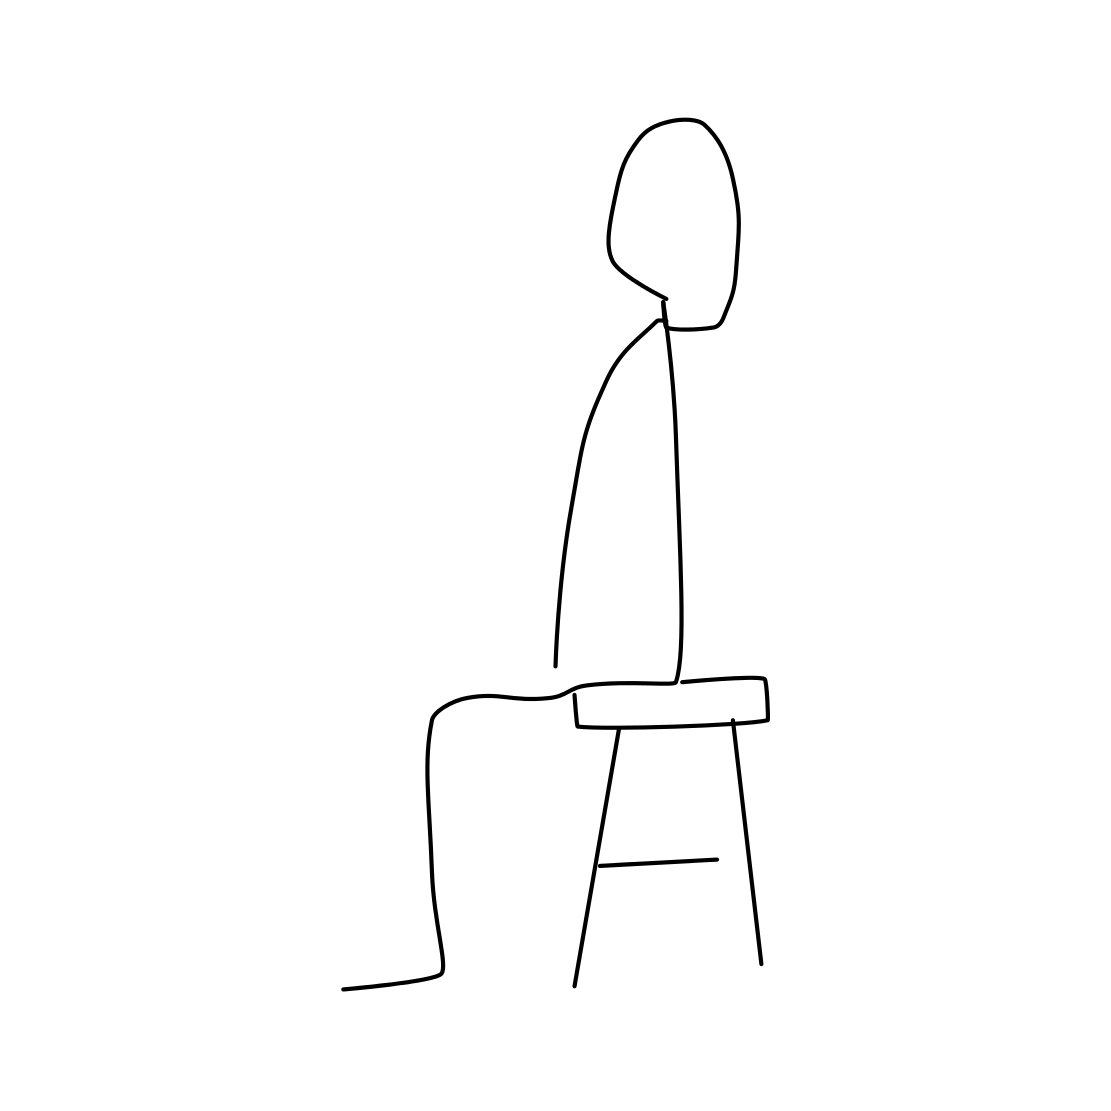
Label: person sitting